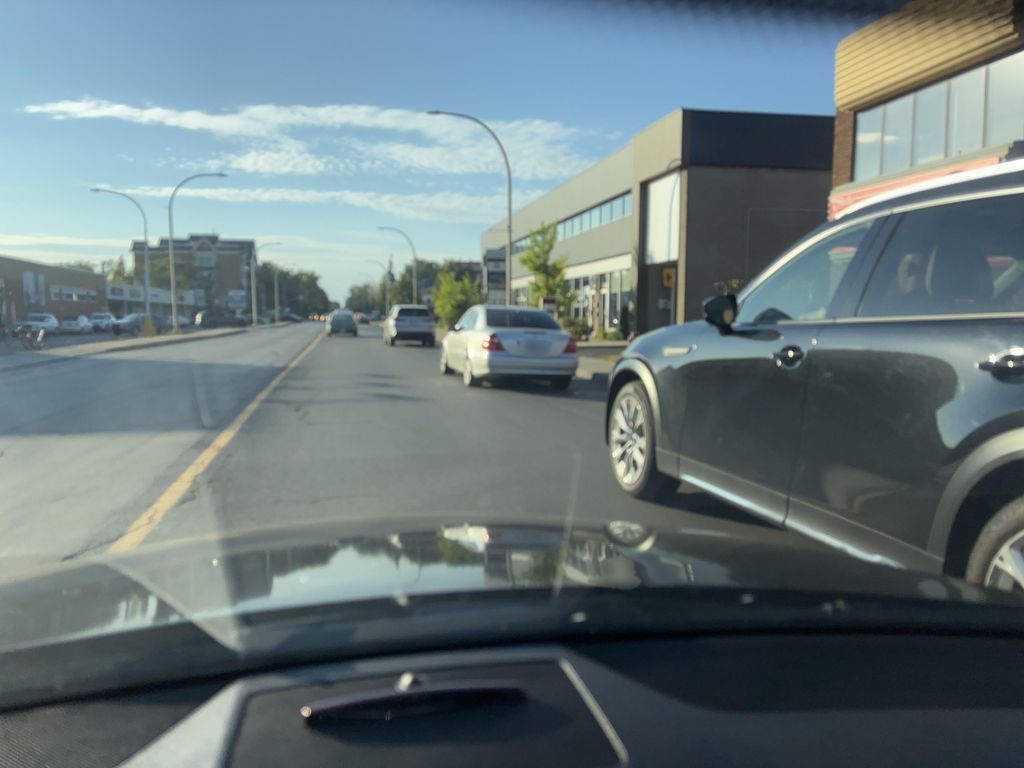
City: montreal